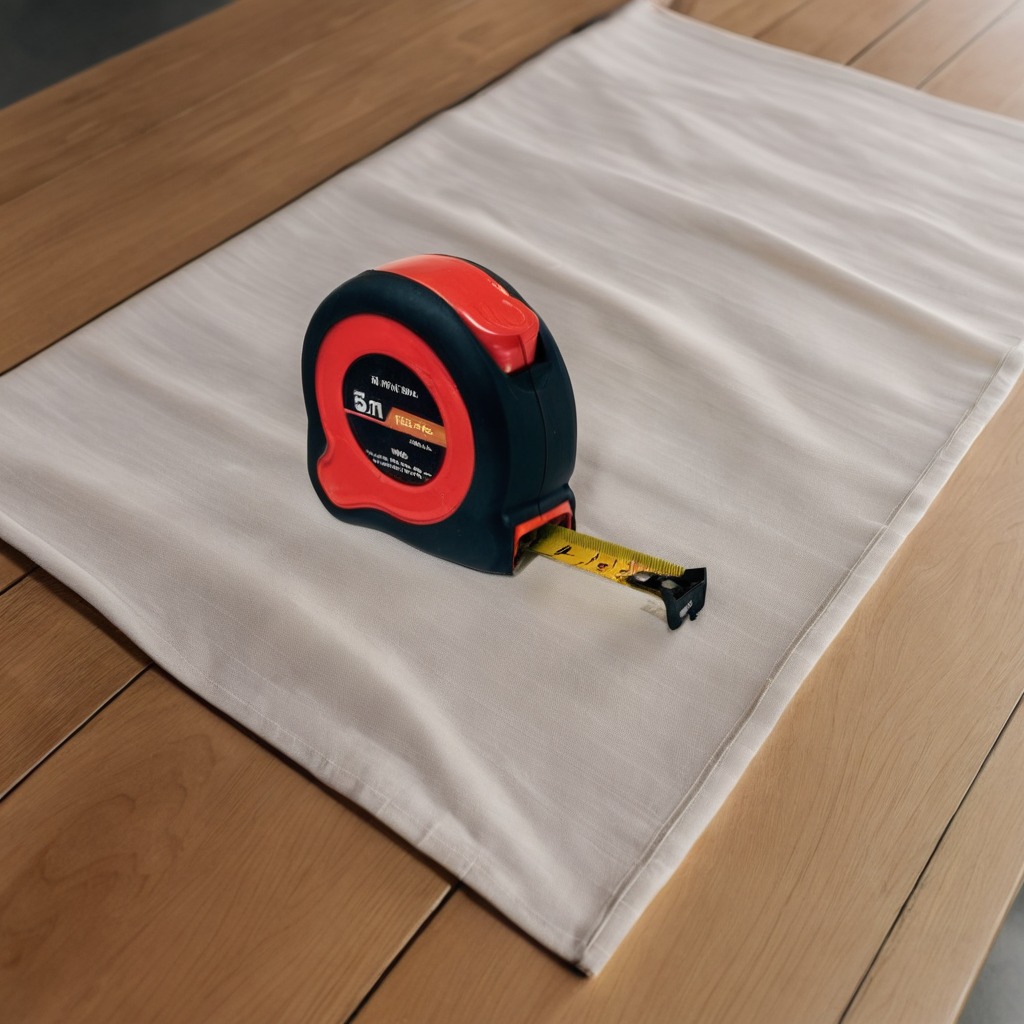
A measuring tape is lying on the wooden table.